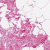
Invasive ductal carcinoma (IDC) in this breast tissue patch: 0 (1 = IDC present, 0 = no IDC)